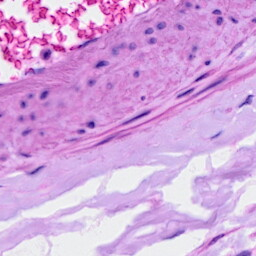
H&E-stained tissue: Ovarian